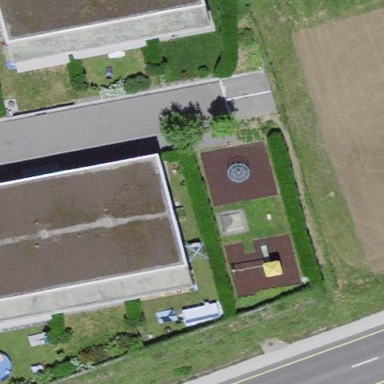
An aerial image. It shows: Residential building.